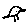
Label: bird